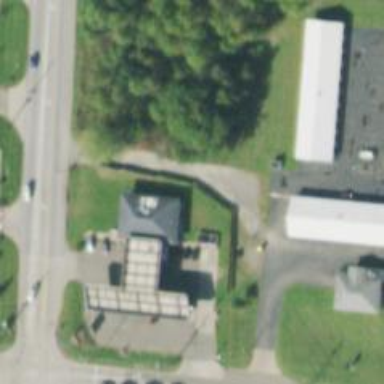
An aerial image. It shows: Convenience shop.